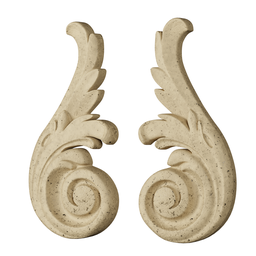
Label: decoration